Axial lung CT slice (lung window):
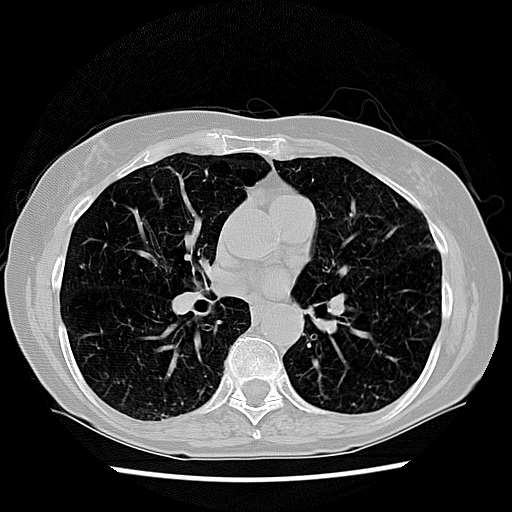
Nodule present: no